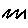
Label: zigzag